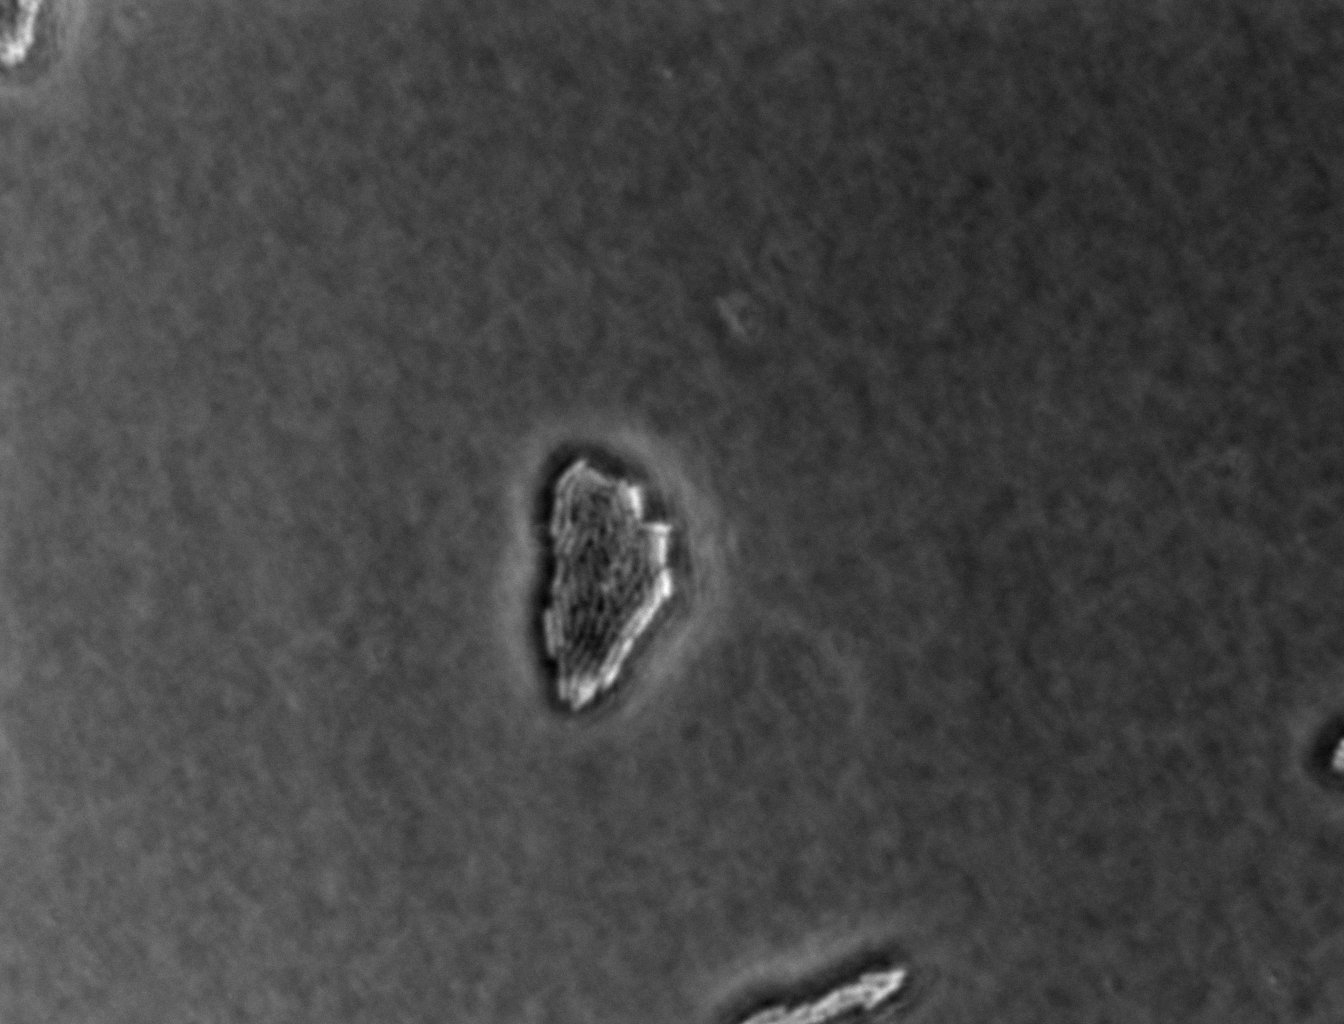
Phase contrast microscopy, 60x objective, 3 h incubation, 1.5% agar